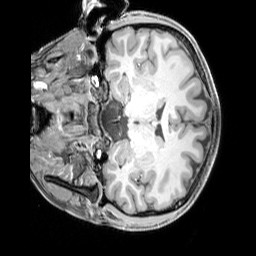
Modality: T1w
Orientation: coronal
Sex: female
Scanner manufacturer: siemens
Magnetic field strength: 3 T
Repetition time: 2.3 s
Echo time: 0.00226 s